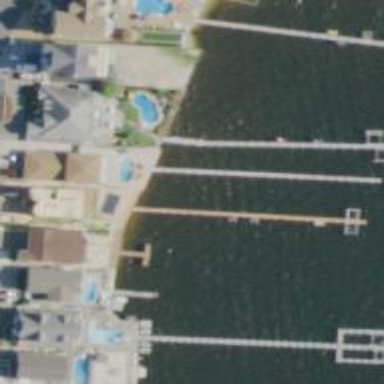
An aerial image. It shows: Man-made pier.